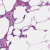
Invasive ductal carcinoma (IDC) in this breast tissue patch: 0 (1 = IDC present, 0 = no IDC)